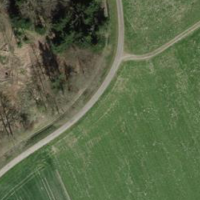
EUNIS habitat code: 52
Species observed at this site:
Chorthippus biguttulus
Gomphocerippus rufus